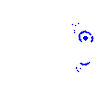
Particle: kaon